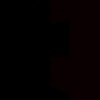
Label: space